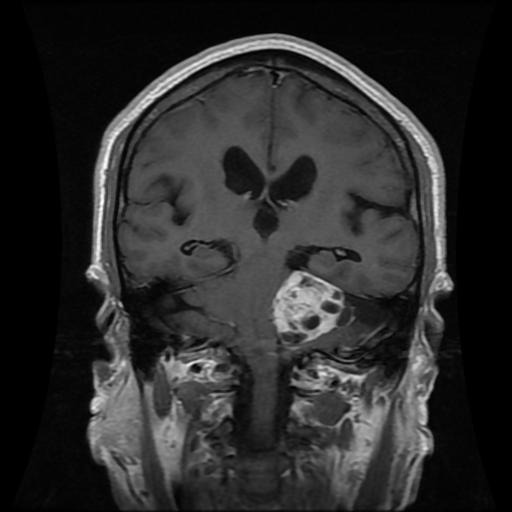
Label: meningioma